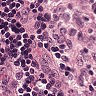
Metastatic tissue present: no